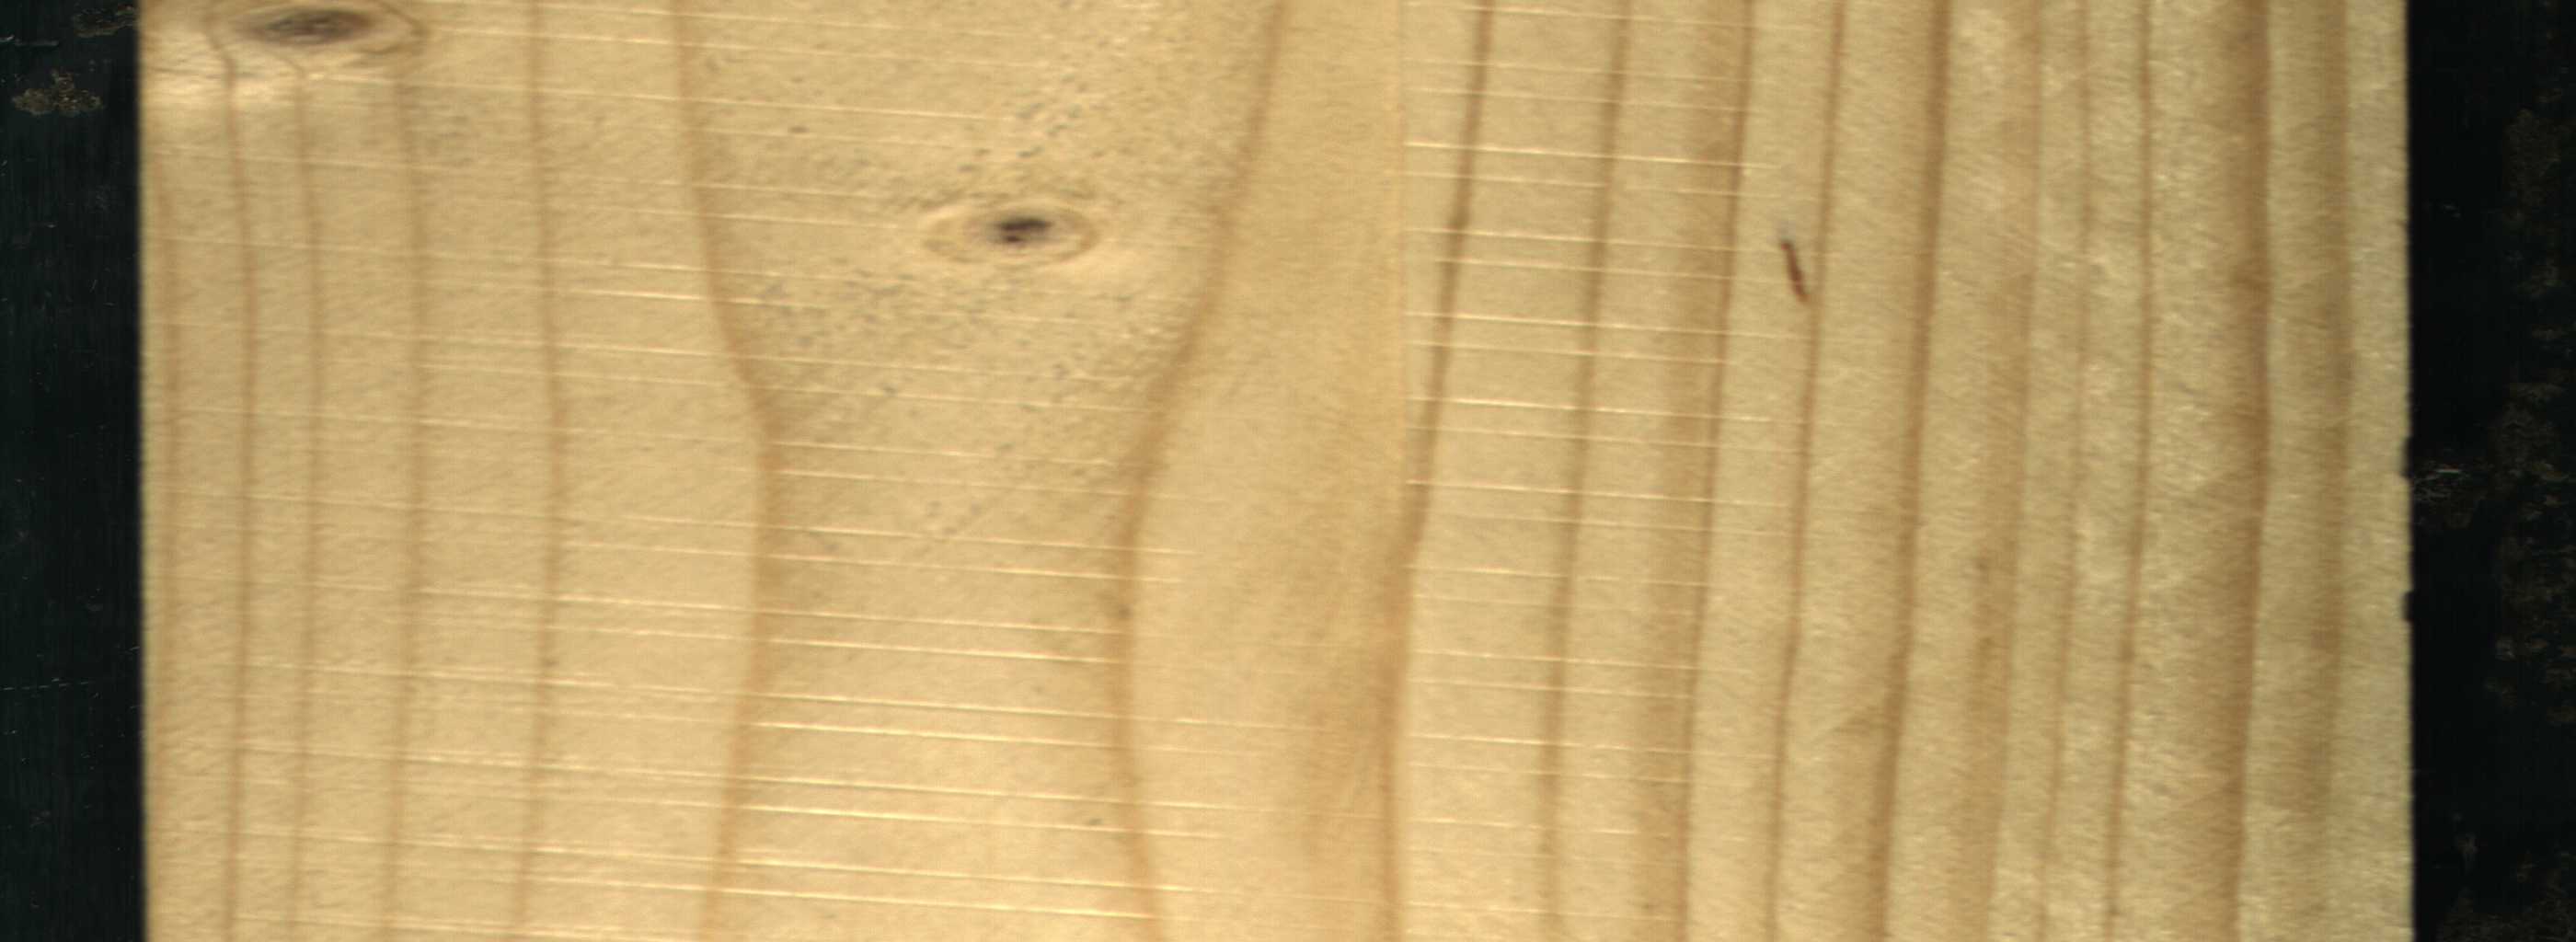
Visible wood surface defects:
resin
Live_Knot
Live_Knot